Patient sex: M
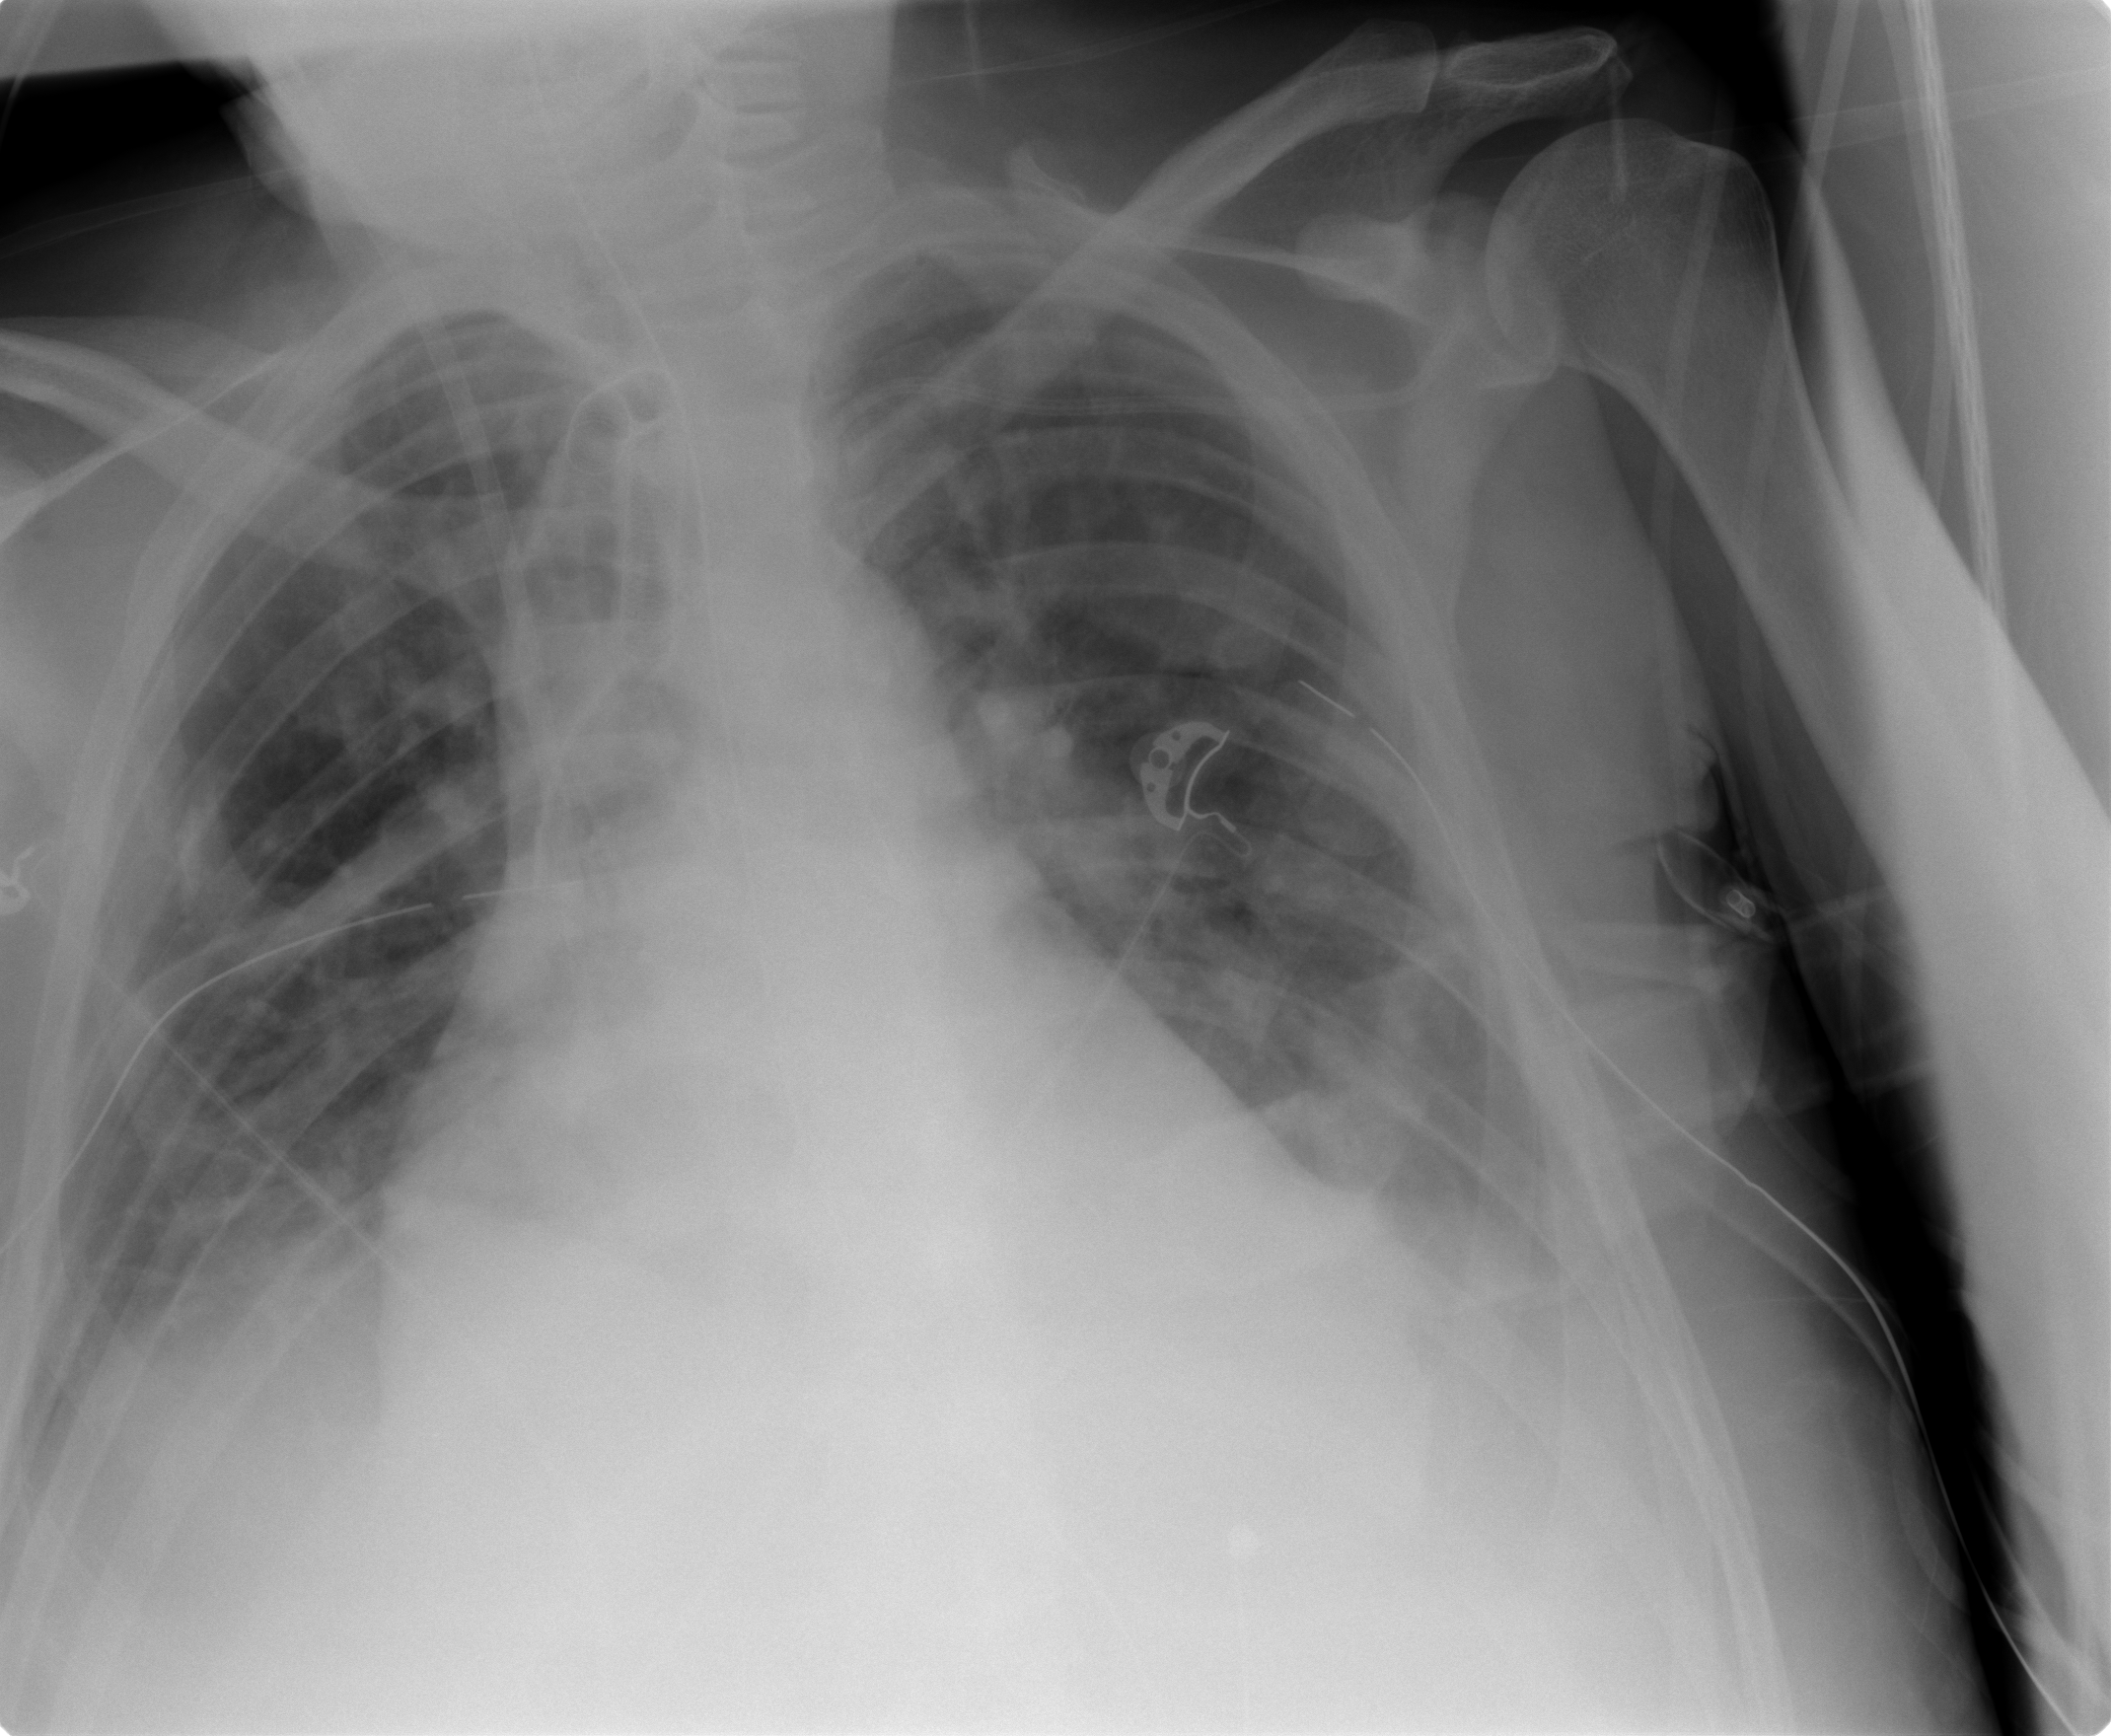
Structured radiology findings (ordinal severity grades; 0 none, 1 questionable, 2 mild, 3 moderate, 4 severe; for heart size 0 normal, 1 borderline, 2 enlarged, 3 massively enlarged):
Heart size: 2
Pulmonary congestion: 2
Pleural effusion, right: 2
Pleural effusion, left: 2
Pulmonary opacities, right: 0
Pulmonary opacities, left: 0
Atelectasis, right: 0
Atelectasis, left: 0